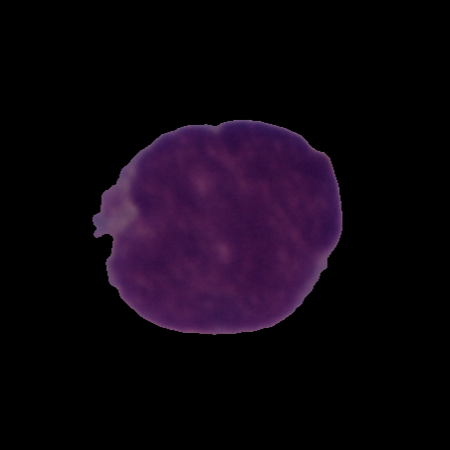
Label: cancer